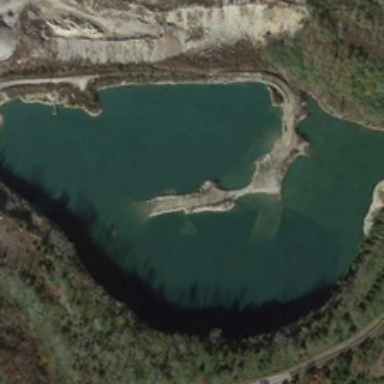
The pond is full of trees .